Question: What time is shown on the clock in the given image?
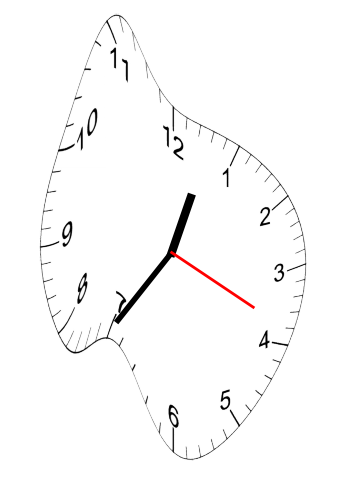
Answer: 12:35:19